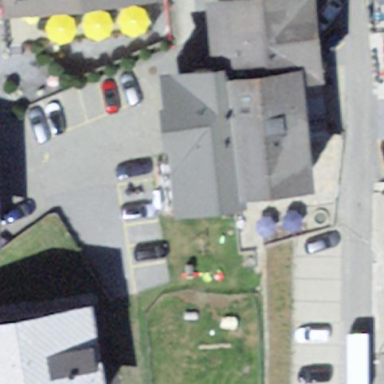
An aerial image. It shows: Hotel building.